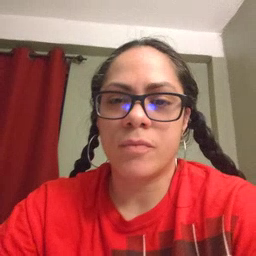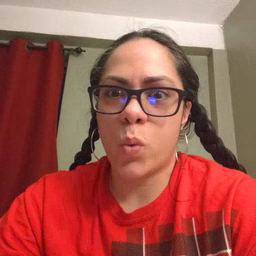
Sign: old